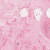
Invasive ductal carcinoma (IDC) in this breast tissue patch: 0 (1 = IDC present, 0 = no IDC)